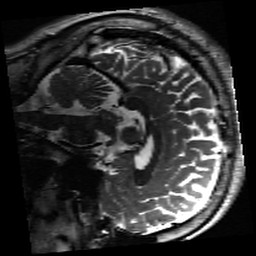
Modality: inplaneT2
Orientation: sagittal